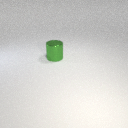
large green metal cylinder